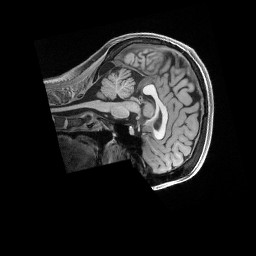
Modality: T1w
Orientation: sagittal
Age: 26
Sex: female
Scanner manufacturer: siemens
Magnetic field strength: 3 T
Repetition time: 2.5 s
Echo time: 0.00296 s